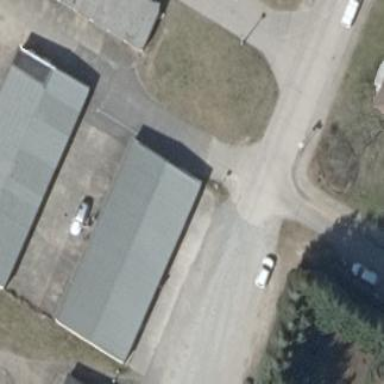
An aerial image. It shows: Group of garages.